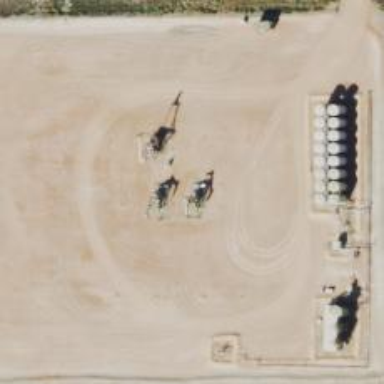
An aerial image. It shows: Petroleum well that is man-made.